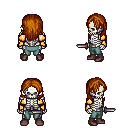
a pixel art fantasy rpg character, male body template, skeleton, gold arm armor, teal pants, brunette long hairstyle, maroon shoes, dagger, four views (front, back, left, right), 2x2 character sprite sheet, small pixel art, hard edges, no anti-aliasing